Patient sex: M
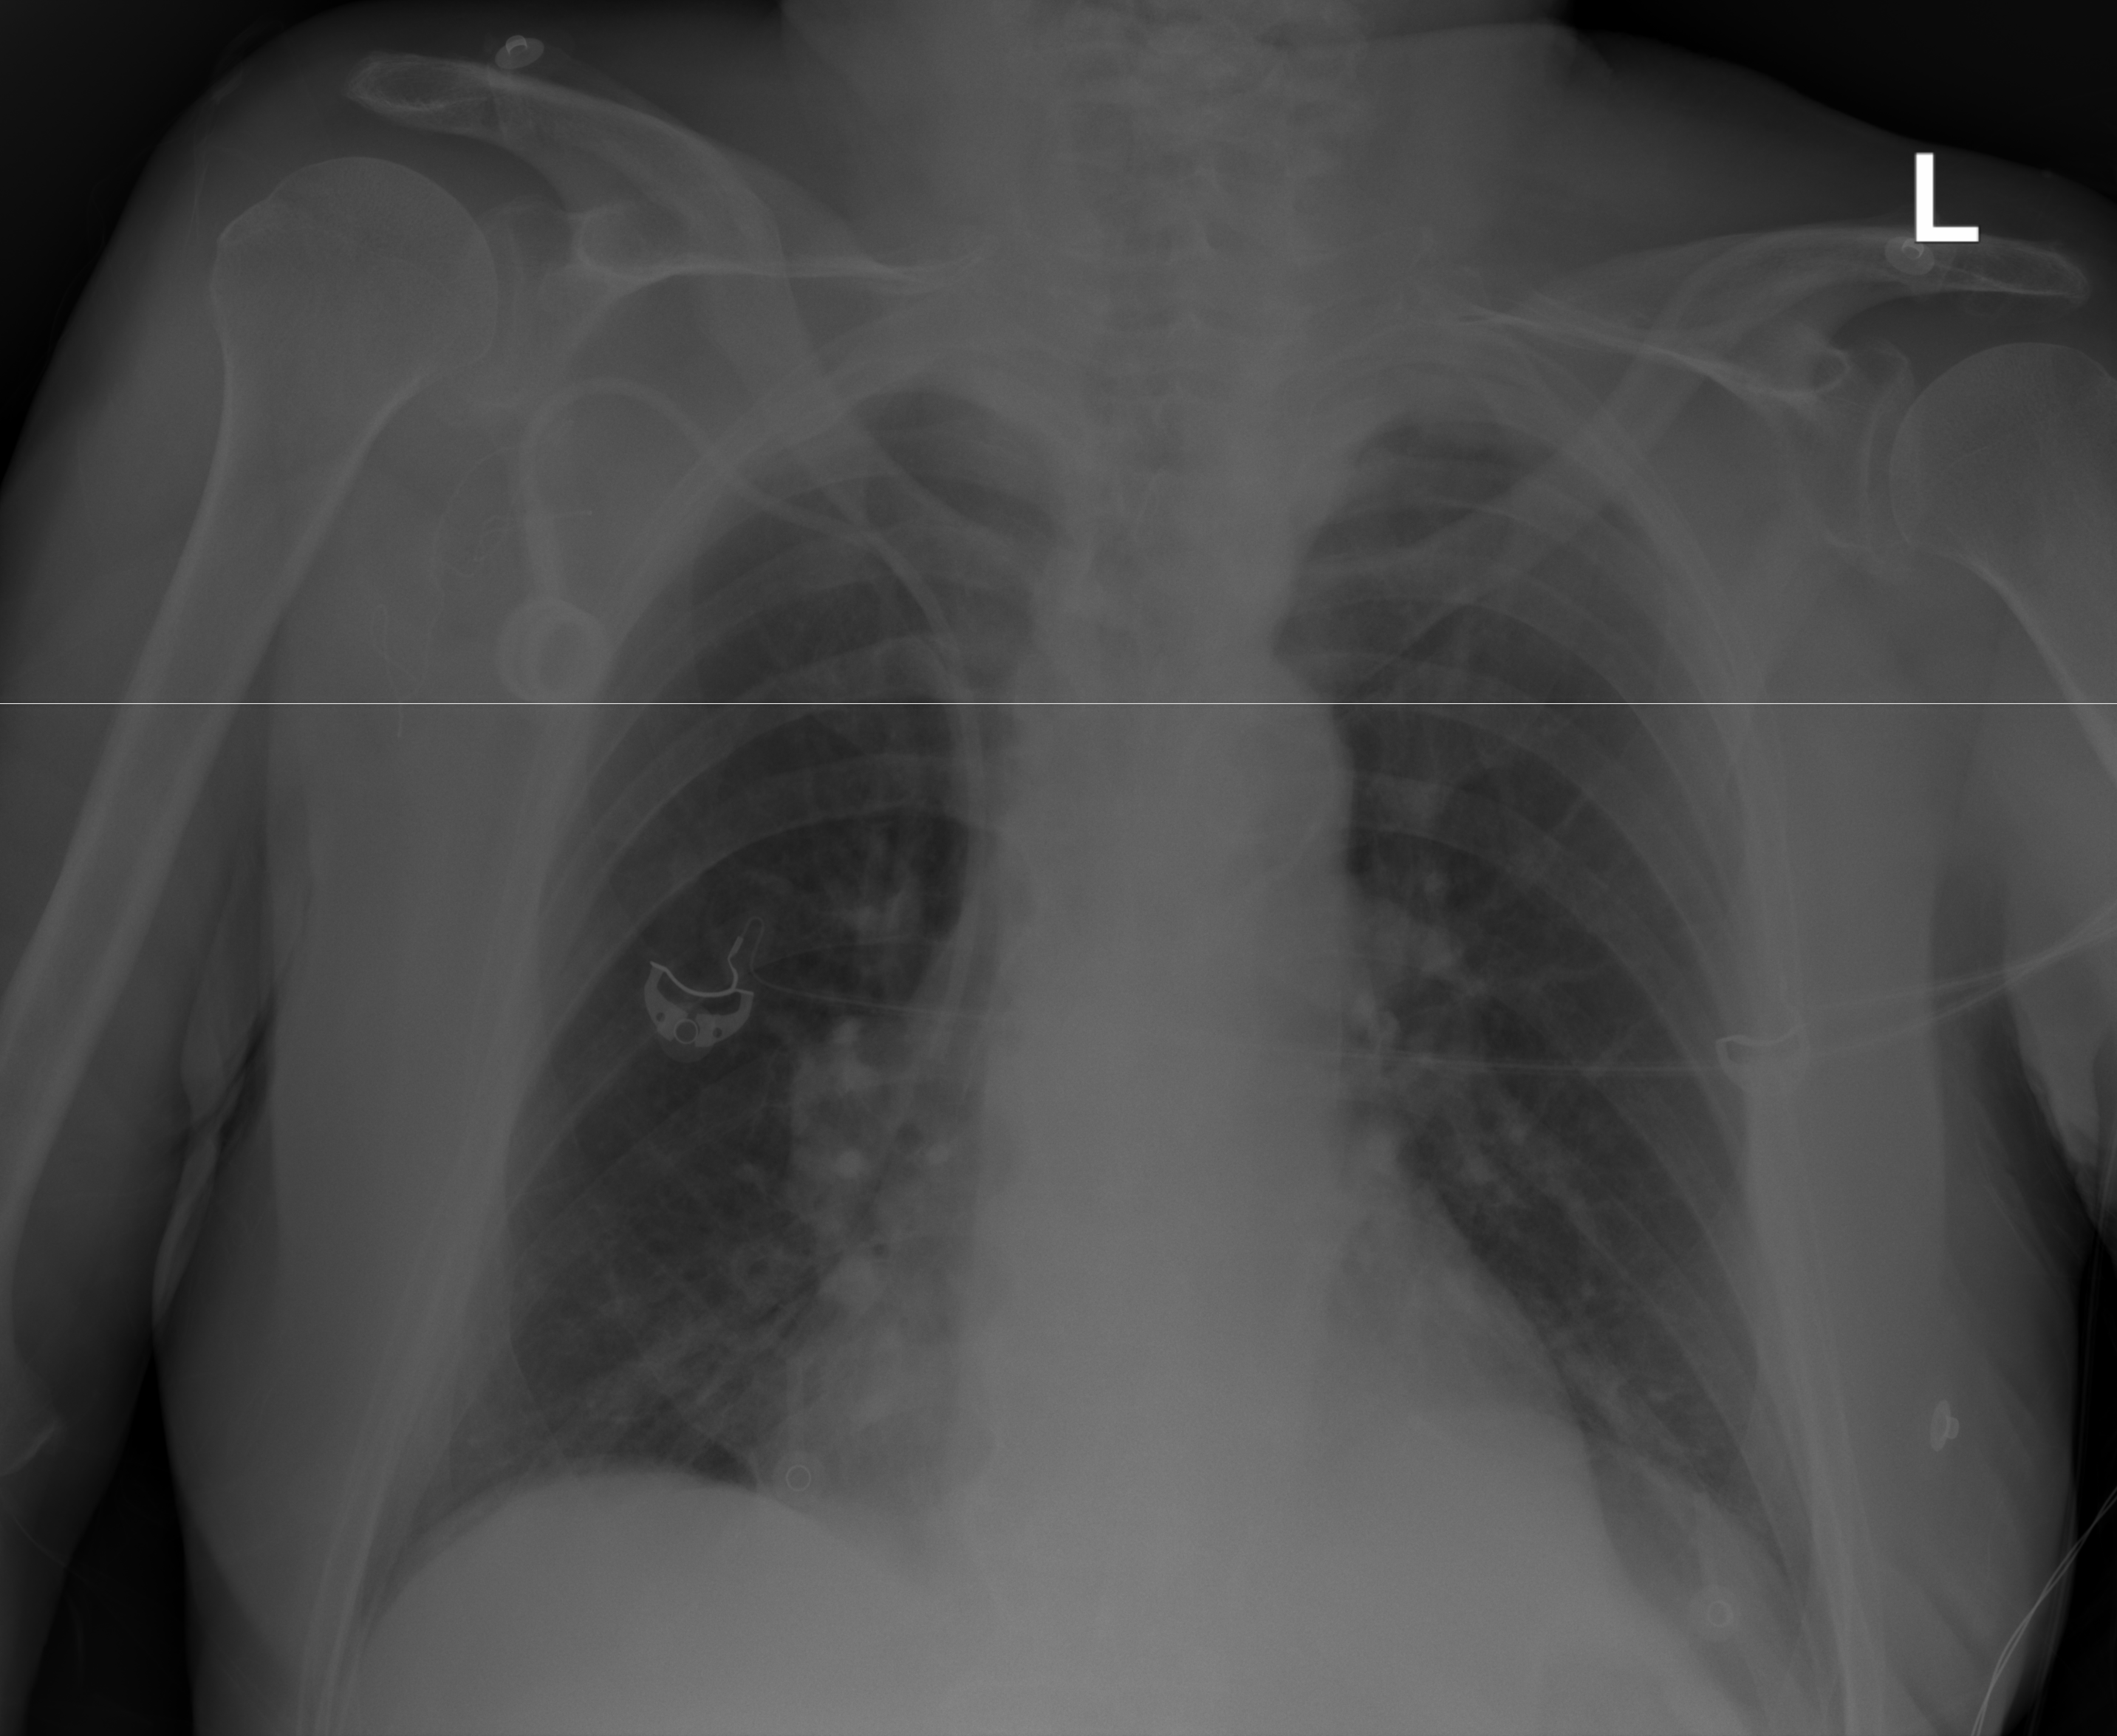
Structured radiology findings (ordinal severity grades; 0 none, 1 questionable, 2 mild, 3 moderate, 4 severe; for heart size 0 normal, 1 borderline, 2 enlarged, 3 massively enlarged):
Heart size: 1
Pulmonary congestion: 0
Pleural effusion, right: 0
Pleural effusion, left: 0
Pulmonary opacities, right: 0
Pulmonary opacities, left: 0
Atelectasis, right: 2
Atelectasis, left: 2